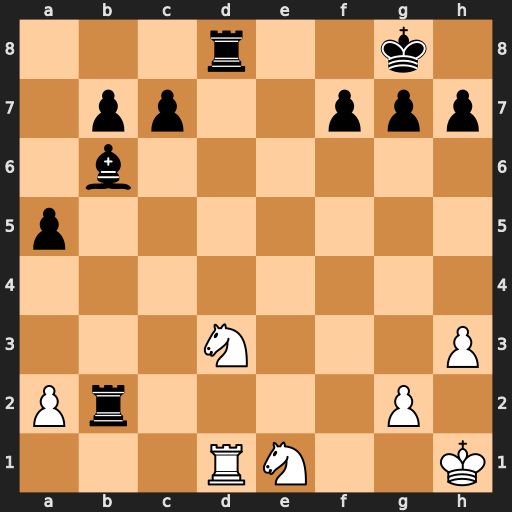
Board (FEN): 3r2k1/1pp2ppp/1b6/p7/8/3N3P/Pr4P1/3RN2K
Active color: w
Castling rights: -
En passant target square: -
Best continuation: Nxb2 Rxd1 Nxd1